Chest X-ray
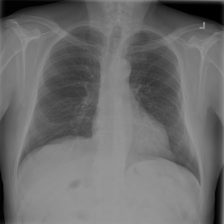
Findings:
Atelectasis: negative
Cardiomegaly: negative
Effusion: negative
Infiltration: negative
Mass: negative
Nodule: negative
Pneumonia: negative
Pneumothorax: negative
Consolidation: negative
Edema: negative
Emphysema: negative
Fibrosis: negative
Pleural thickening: negative
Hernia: negative